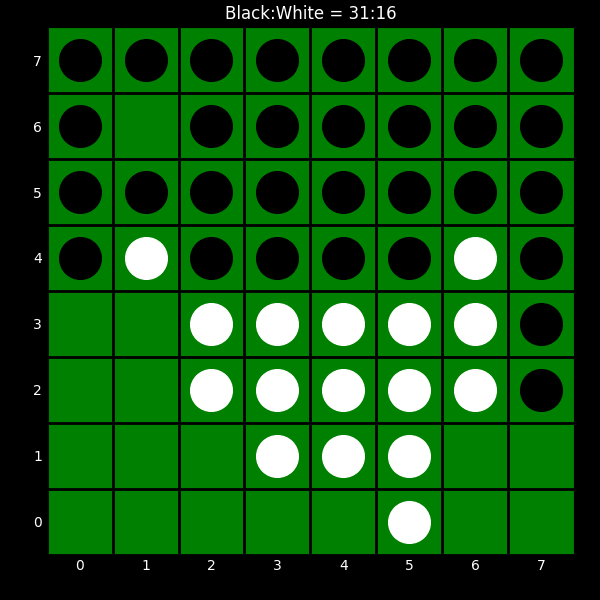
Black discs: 31
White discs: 16